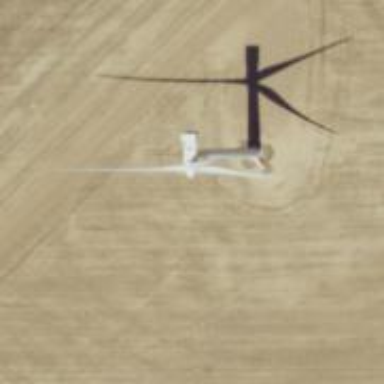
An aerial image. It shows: Wind generator in the form of horizontal axis wind turbine.